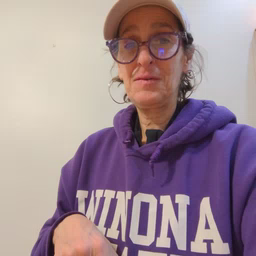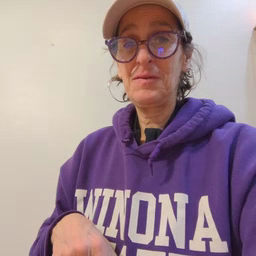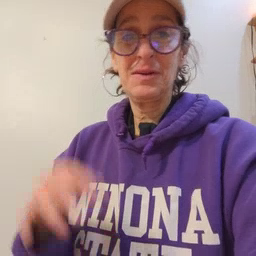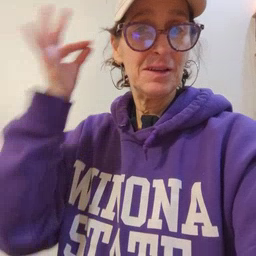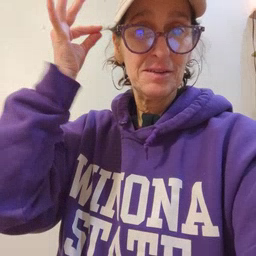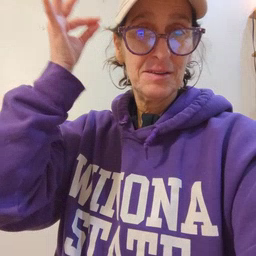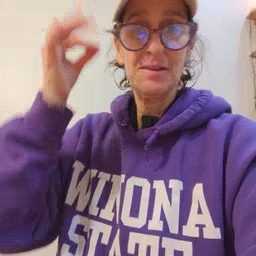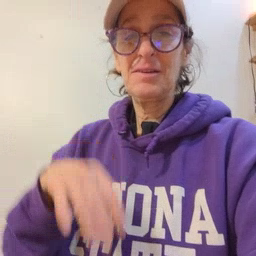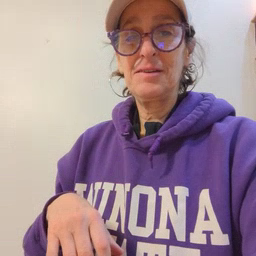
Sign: hair